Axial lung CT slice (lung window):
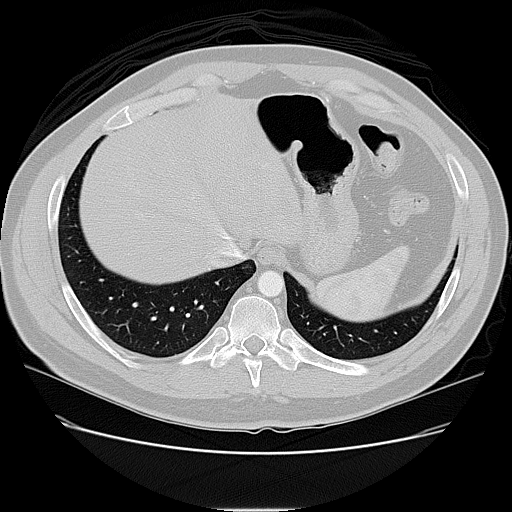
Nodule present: no